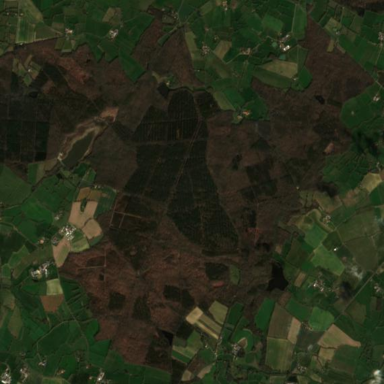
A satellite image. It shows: Forest with mix of leaf types.